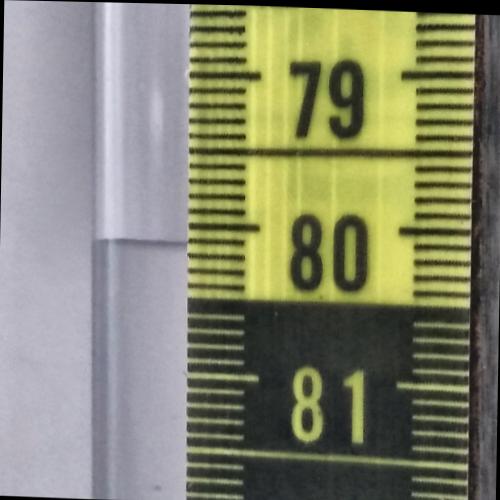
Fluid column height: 80.1 cm